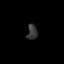
Tissue: lung
Cell type: Epithelial cells
Senescence score: 0.1887
Nuclear area (px): 155
Mean DAPI intensity: 54.806